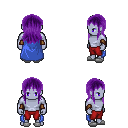
a pixel art fantasy rpg character, male body template, dark elf, purple skin, blue cape, red pants, purple unkempt hairstyle, leather bracers, white slippers, four views (front, back, left, right), 2x2 character sprite sheet, small pixel art, hard edges, no anti-aliasing